【题型】填空题　【知识点】平面几何　【难度】easy
如图，$PA$、$PB$ 是 $\odot O$ 的两条切线，切点分别为 $A$、$B$，连接 $OA$、$AB$，若 $\angle OAB = 35^\circ$，则 $\angle ABP =$ \underline{\quad }$^\circ$。

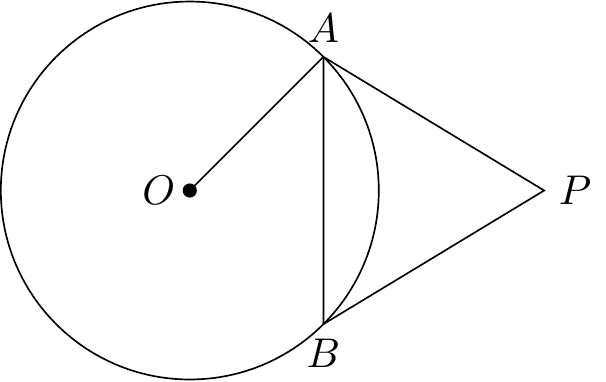
【解答】
解：$\because PA$、$PB$ 是 $\odot O$ 的两条切线，

$\therefore PA = PB$，$OA \perp PA$,

$\because \angle OAB = 35^\circ$,

$\therefore \angle BAP = 90^\circ - \angle OAB = 55^\circ$,

$\because PA = PB$,

$\therefore \angle ABP = \angle BAP = 55^\circ$。

故答案为：$55$。